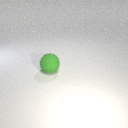
large green rubber sphere